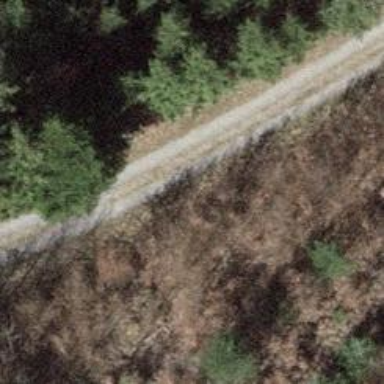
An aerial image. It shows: Track with pebblestone surface. The track type is grade2.